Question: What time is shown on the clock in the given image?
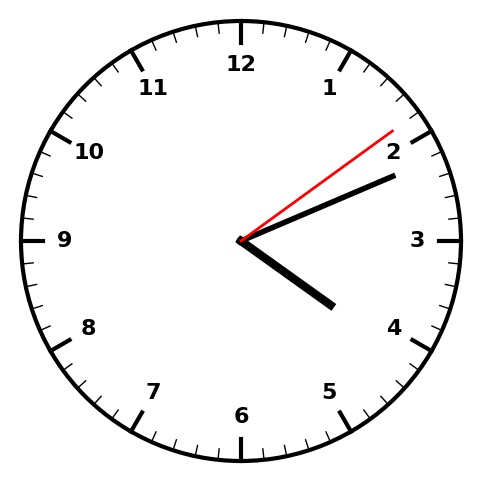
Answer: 04:11:09